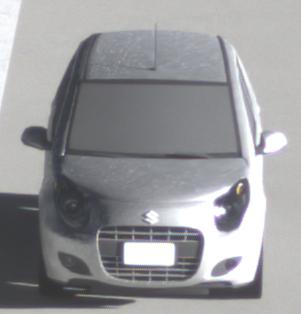
Make: Suzuki
Model: Alto 1.0
Detailed model: Alto (V)
Model produced from: 2011/02
Model produced until: 2011/03
Doors: 5
Color: white
Road condition: dry road
Daytime: morning or afternoon
Contrast: high contrast